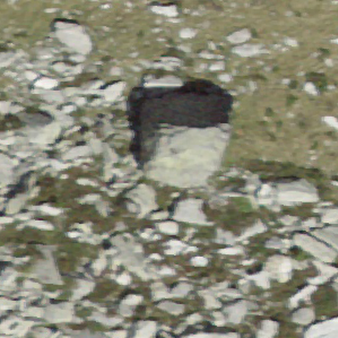
Label: bouldering_area